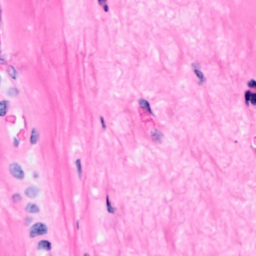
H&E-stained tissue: Breast